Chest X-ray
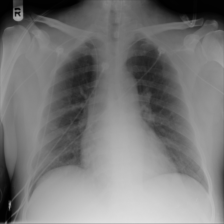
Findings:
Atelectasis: negative
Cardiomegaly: negative
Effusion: negative
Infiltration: negative
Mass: negative
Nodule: negative
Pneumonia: negative
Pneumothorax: negative
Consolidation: negative
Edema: negative
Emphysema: negative
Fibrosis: negative
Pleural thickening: negative
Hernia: negative